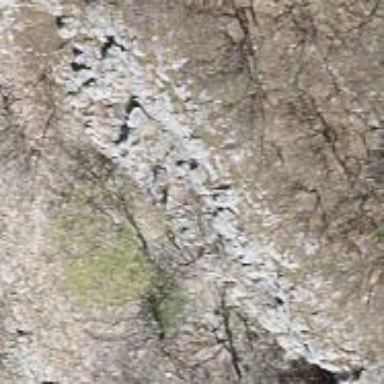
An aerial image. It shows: Landscape dominated by bare rock.